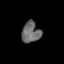
Tissue: lung
Cell type: Myeloid cells
Senescence score: 0.208
Nuclear area (px): 380
Mean DAPI intensity: 104.571